高一 · 解析几何
如图, 在正方体 $A B C D-A_{1} B_{1} C_{1} D_{1}$ 中, $P 、 Q$ 分别是平面 $A A_{1} D_{1} D$ 、平面 $A_{1} B_{1} C_{1} D_{1}$ 的中心, 证明:

(1) $D_{1} Q / /$ 平面 $C_{1} D B$;

(2) 平面 $D_{1} P Q / /$ 平面 $C_{1} D B$.
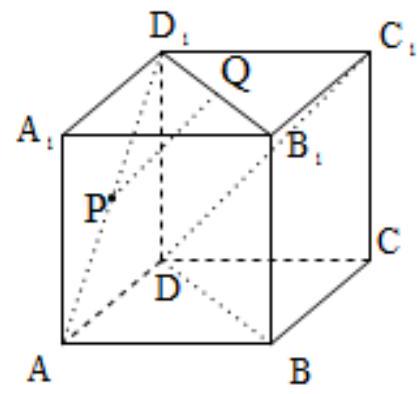
答案: ) 证明见解析（2）证明见解析
解析: 【分析】

(1)证明 $D_{1} Q / / D B$ 即可.

(2)根据(1)中的结论再证明 $D_{1} P / / C_{1} B$ 即可.

【详解】

(1) 由 $A B C D-A_{1} B_{1} C_{1} D_{1}$ 是正方体,可知, $D_{1} Q / / D B, \because D_{1} Q \not \subset$ 平面 $C_{1} D B, D B \subset$ 平面 $C_{1} D B, \therefore D_{1} Q / /$ 平面 $C_{1} D B$.

(2) 由 $A B C D-A_{1} B_{1} C_{1} D_{1}$ 是正方体, 可知, $D_{1} P / / C_{1} B$,

$\because D_{1} P \not \subset$ 平面 $C_{1} D B, C_{1} B \subset$ 年平面 $C_{1} D B$,

$\therefore D_{1} P / /$ 平面 $C_{1} D B$, 由 (1) 知, $D_{1} Q / /$ 平面 $C_{1} D B$, 又 $D_{1} Q \cap D_{1} P=D_{1}$,

$\therefore$ 平面 $D_{1} P Q / /$ 平面 $C_{1} D B$.

【点睛】

本题主要考查了线面平行与面面平行的证明,属于基础题.